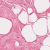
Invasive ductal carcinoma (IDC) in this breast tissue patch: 0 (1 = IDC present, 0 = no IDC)